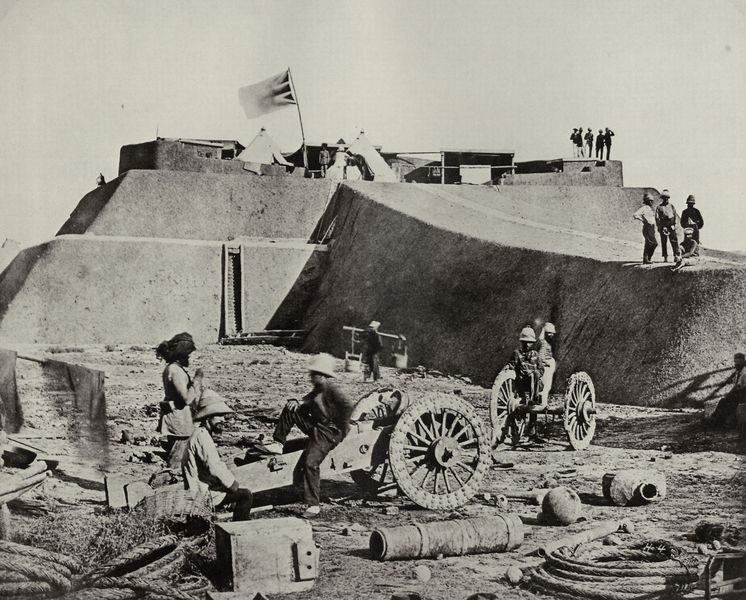
Titel: Hauptquartier (Pei-t'ang Fort)
Künstler: Felice A. Beato
Schlagwörter: angriff, berg, himmel, kampf, mann, schatten, weiß, menschen, sand, frau, grau, holz, licht, männer, schwarz, haus, weg, architektur, stein, tragen, bild, häuser, wind, sitzend, strick, england, arbeit, boot, räder, schiff, sommer, kisten, fahne, flagge, russland, trocken, afrika, wüste, mauer, speichen, rad, wagen, krieg, leiter, seile, tau, zerstörung, soldaten, unscharf, befestigung, foto, fotografie, photographie, kanone, orient, beton, seil, festung, schwarz-weiß, militär, uniformen, soldat, staub, kugel, kiste, helm, offizier, armee, sieg, kasten, photo, helme, eroberung, krieger, artillerie, geschütze, kanonen, kanonenrohr, stellung, rampe, stange, kanister, pyramide, eimer, fort, indien, turban, bau, manschen, bauten, kolonie, marokko, zelt, zelte, rohr, ägypten, baustelle, wall, bunker, bastion, schlauch, soldate, besiegt, südamerika, azteken, maja, tunesien, legion, tropen, kanonenkugel, kanonenkugeln, camp, wasserträger, großbritannien, truke, briten, südafrika, lybien, radachsen, britten, uboot, uniroem, stelung, wchiff, bild kanone